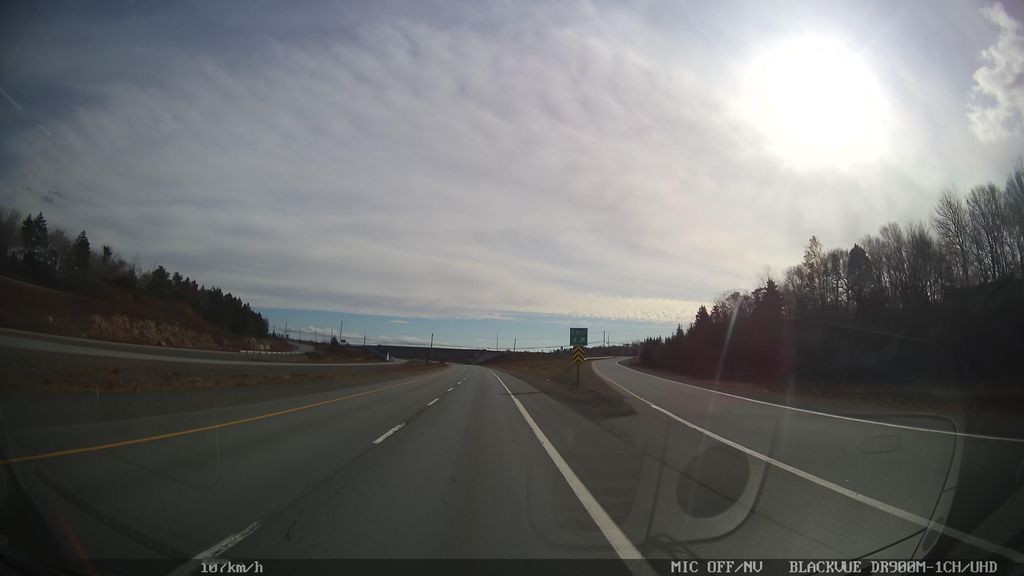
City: halifax